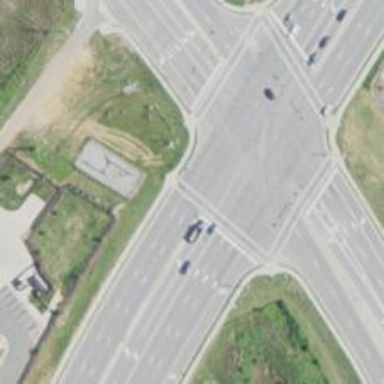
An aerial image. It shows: Marked road crossing.